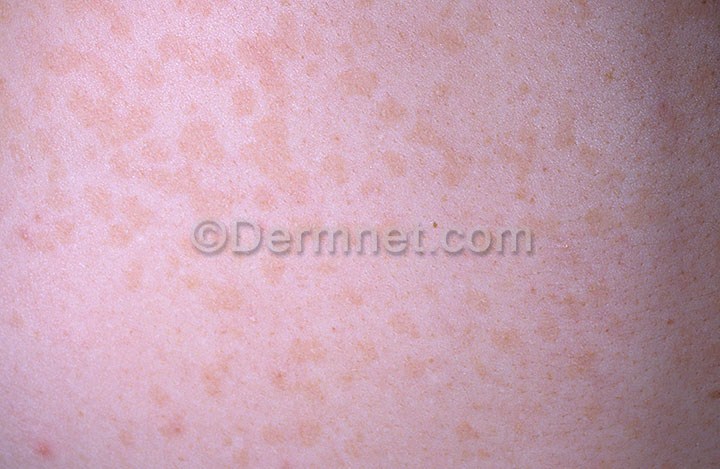
Disease: Tinea Ringworm Candidiasis and other Fungal Infections